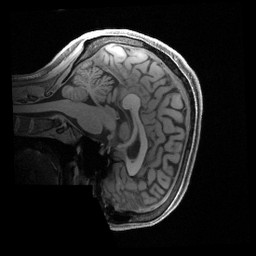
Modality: T1w
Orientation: sagittal
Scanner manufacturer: siemens
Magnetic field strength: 3 T
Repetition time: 2.4 s
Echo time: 0.00222 s